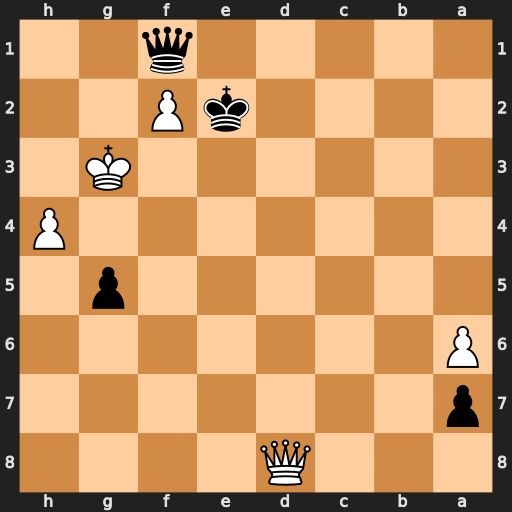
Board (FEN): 3Q4/p7/P7/6p1/7P/6K1/4kP2/5q2
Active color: b
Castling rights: -
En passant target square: -
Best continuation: Qg1+ Kh3 g4#